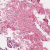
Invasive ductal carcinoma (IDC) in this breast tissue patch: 0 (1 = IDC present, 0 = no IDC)